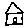
Label: house